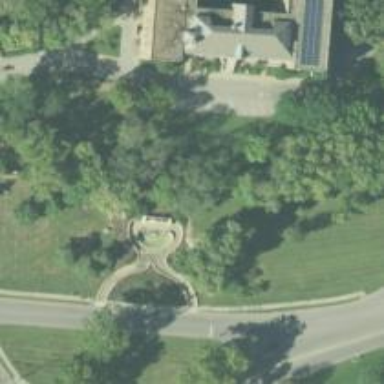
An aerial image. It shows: Memorial site with historic significance.